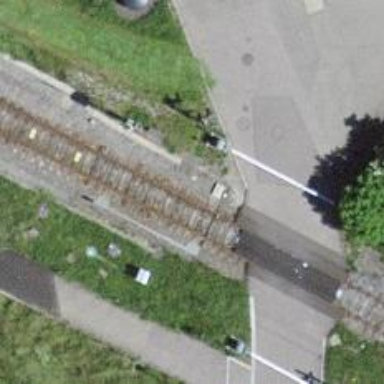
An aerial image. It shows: Railway switch.